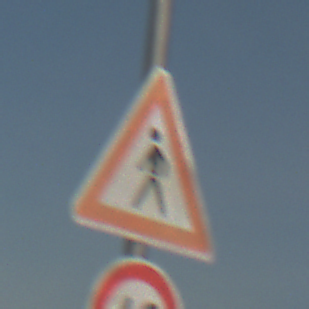
Verkehrszeichen: FussgaengerRechts
Zusatzzeichen unten: Geschwindigkeit60
Umgebung: Outdoor, Suburban
Tageszeit: MorningAfternoon
Wetter: PartlyCloudy
Licht: Natural
Jahreszeit: NotSpecified
Kontrast: HighContrast